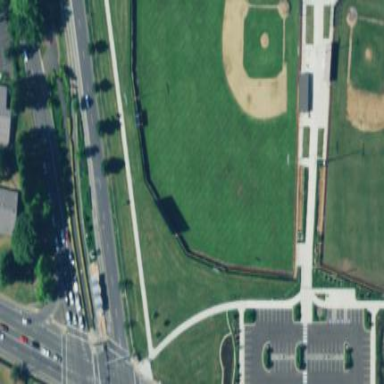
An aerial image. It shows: Grassy baseball pitch for leisure sports.